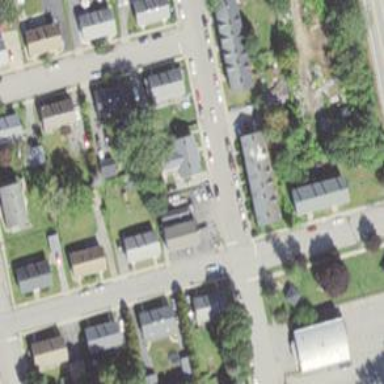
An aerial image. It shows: Residential driveway used as service road.